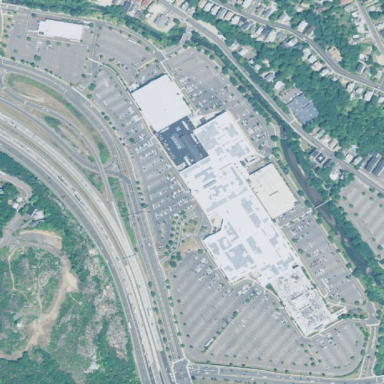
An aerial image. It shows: Retail area.